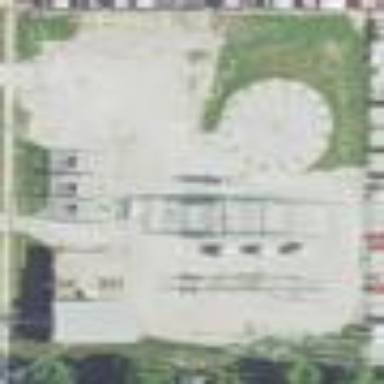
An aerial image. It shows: Power substation.